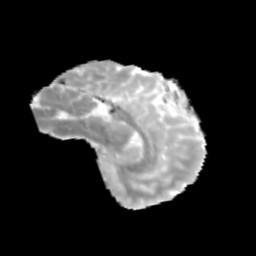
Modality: MD
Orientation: sagittal
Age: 13
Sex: male
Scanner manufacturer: siemens
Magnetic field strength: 3 T
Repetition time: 3.8 s
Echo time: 0.07 s